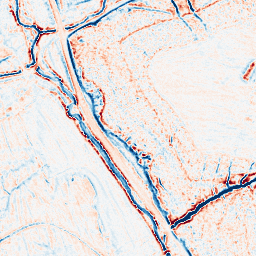
Category: edge_preserving
Decomposition family: bilateral
Decomposition parameters: d: 9
sigma_color: 50
sigma_space: 150
Upsampling method: bicubic
Upsampling parameters: scale: 2
Upsampling scale: 2